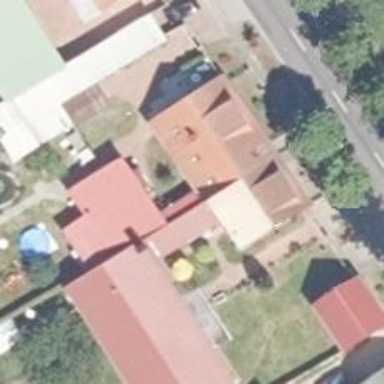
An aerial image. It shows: Residential building with gabled roof.